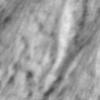
Label: no_change